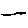
Label: line